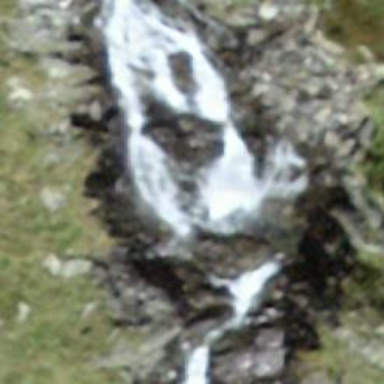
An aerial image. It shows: Beautiful waterfall.